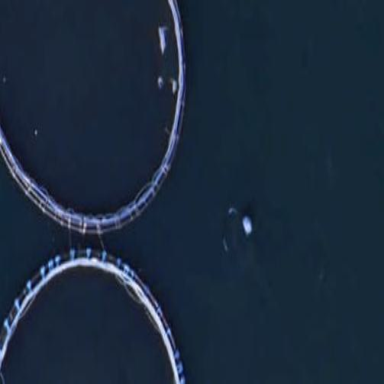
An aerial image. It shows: Man-made mussel raft.